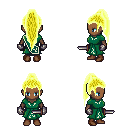
a pixel art fantasy rpg character, female body template, human, dark skin, sash dress, magenta pants, gold extra-long topknot hairstyle, metal gloves, brown shoes, dagger, four views (front, back, left, right), 2x2 character sprite sheet, small pixel art, hard edges, no anti-aliasing